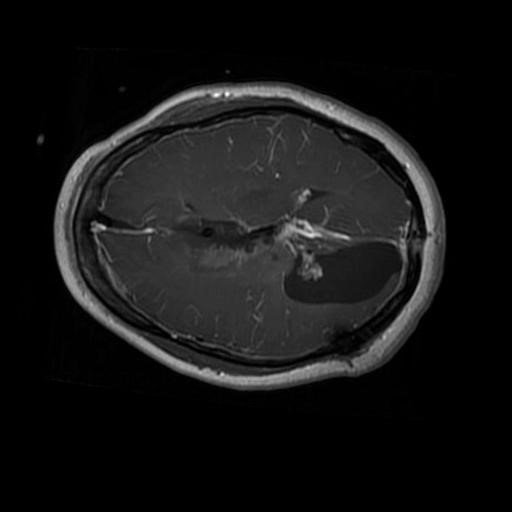
Label: brain_glioma